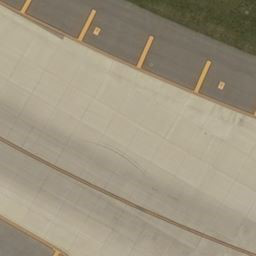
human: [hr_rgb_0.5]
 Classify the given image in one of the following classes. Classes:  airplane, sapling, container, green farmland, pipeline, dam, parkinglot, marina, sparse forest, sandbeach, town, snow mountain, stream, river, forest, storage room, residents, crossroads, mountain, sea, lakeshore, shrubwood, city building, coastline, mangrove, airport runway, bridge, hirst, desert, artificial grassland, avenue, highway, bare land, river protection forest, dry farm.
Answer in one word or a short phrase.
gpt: airport runway